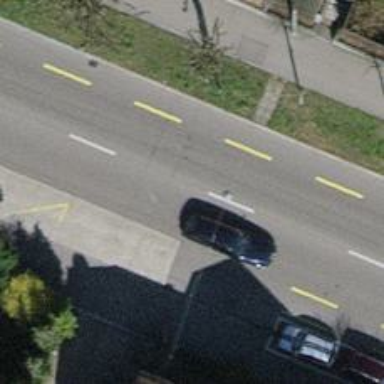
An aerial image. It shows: Primary road with asphalt surface. It has designated lane for cyclists and trolley wire for electric vehicles.